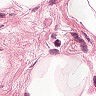
Metastatic tissue present: no